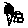
Label: cloud